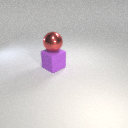
large red metal sphere above large purple rubber cube